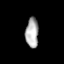
Tissue: prostate
Cell type: B cells
Senescence score: 0.1583
Nuclear area (px): 375
Mean DAPI intensity: 174.379